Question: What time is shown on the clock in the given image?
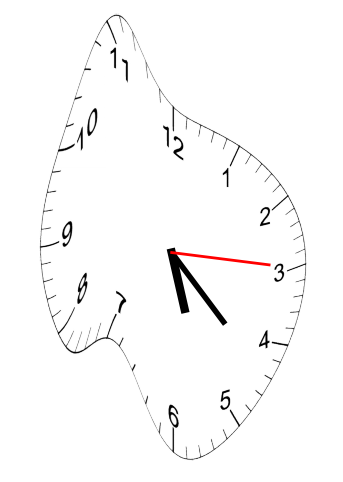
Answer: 05:22:15